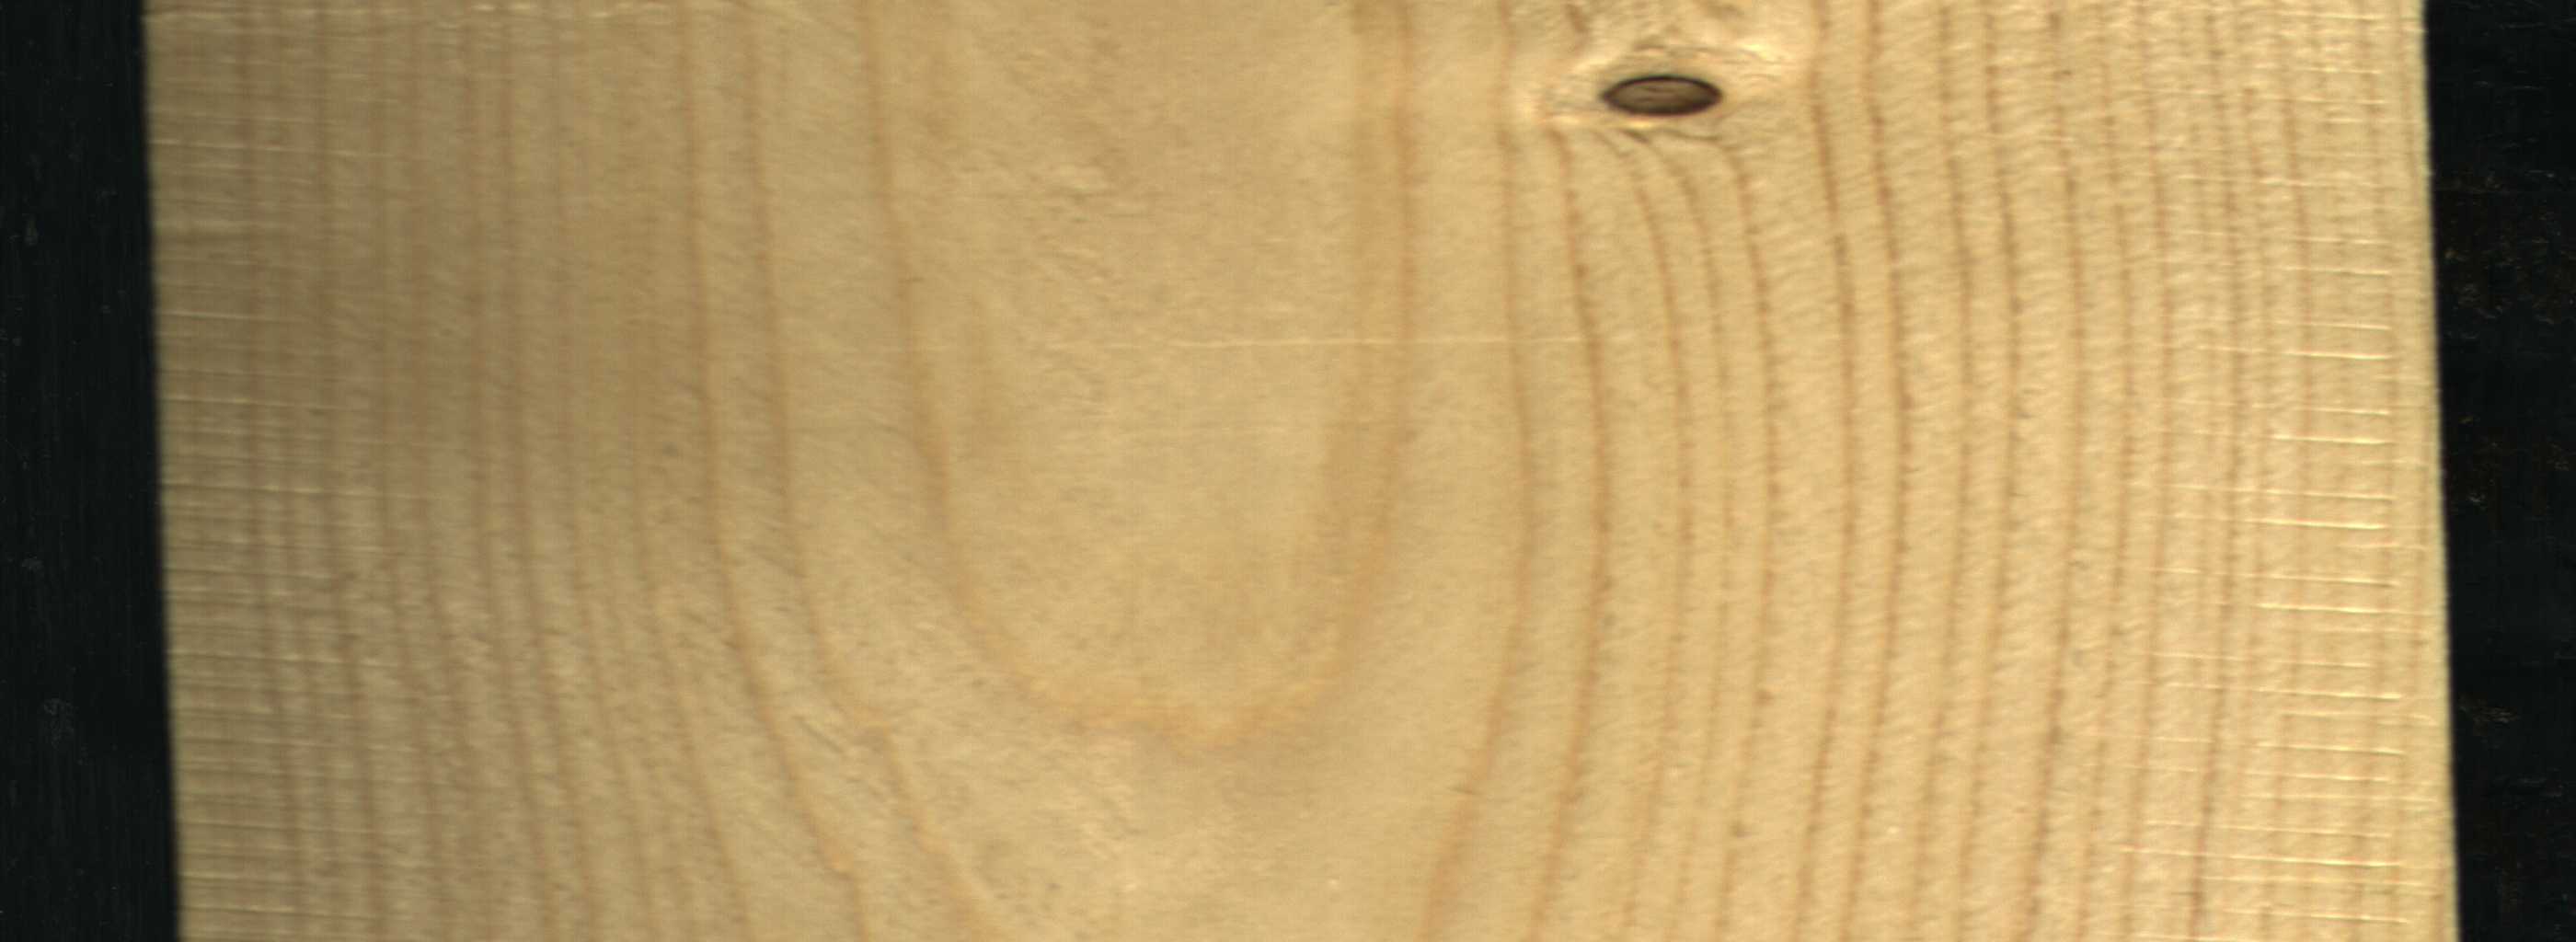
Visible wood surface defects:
Dead_Knot